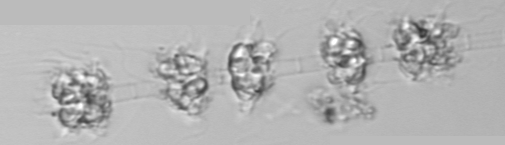
Label: Leptocylindrus_mediterraneus